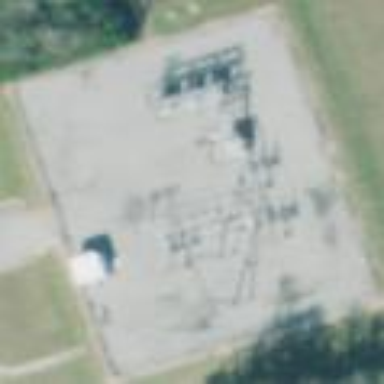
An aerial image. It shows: Distribution level power substation surrounded by fence.